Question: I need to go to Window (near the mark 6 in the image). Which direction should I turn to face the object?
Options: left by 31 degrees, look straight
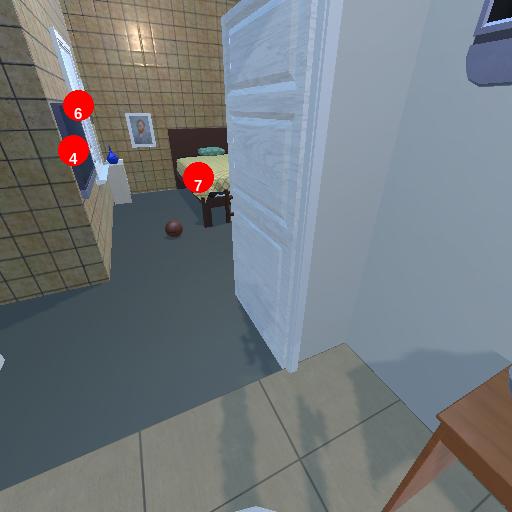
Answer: left by 31 degrees